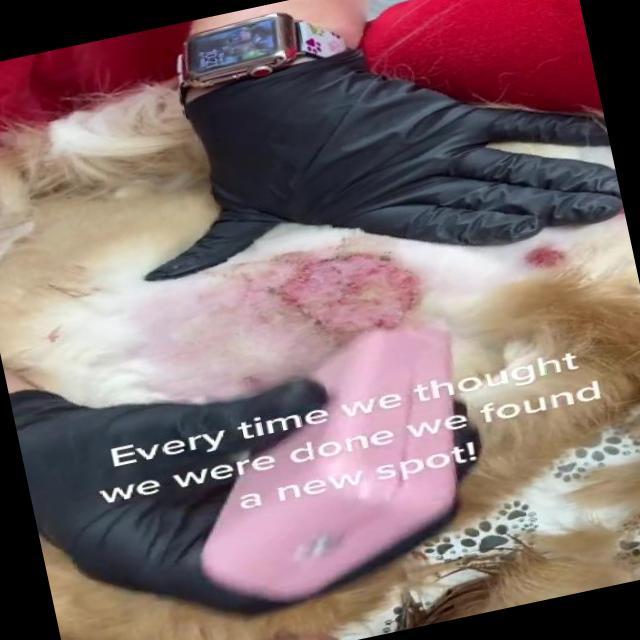
Canine dermatitis — inflammation of the skin presenting with erythema, pruritus, papules, and excoriation. May be allergic, contact, or atopic in origin.